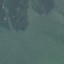
Land use / land cover class: SeaLake